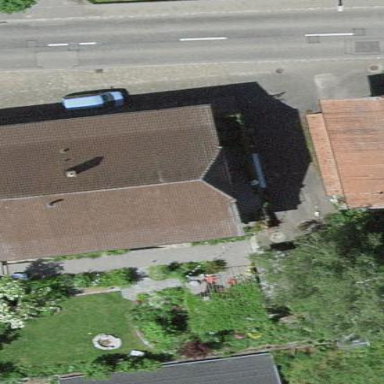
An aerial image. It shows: Residential building.